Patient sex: M
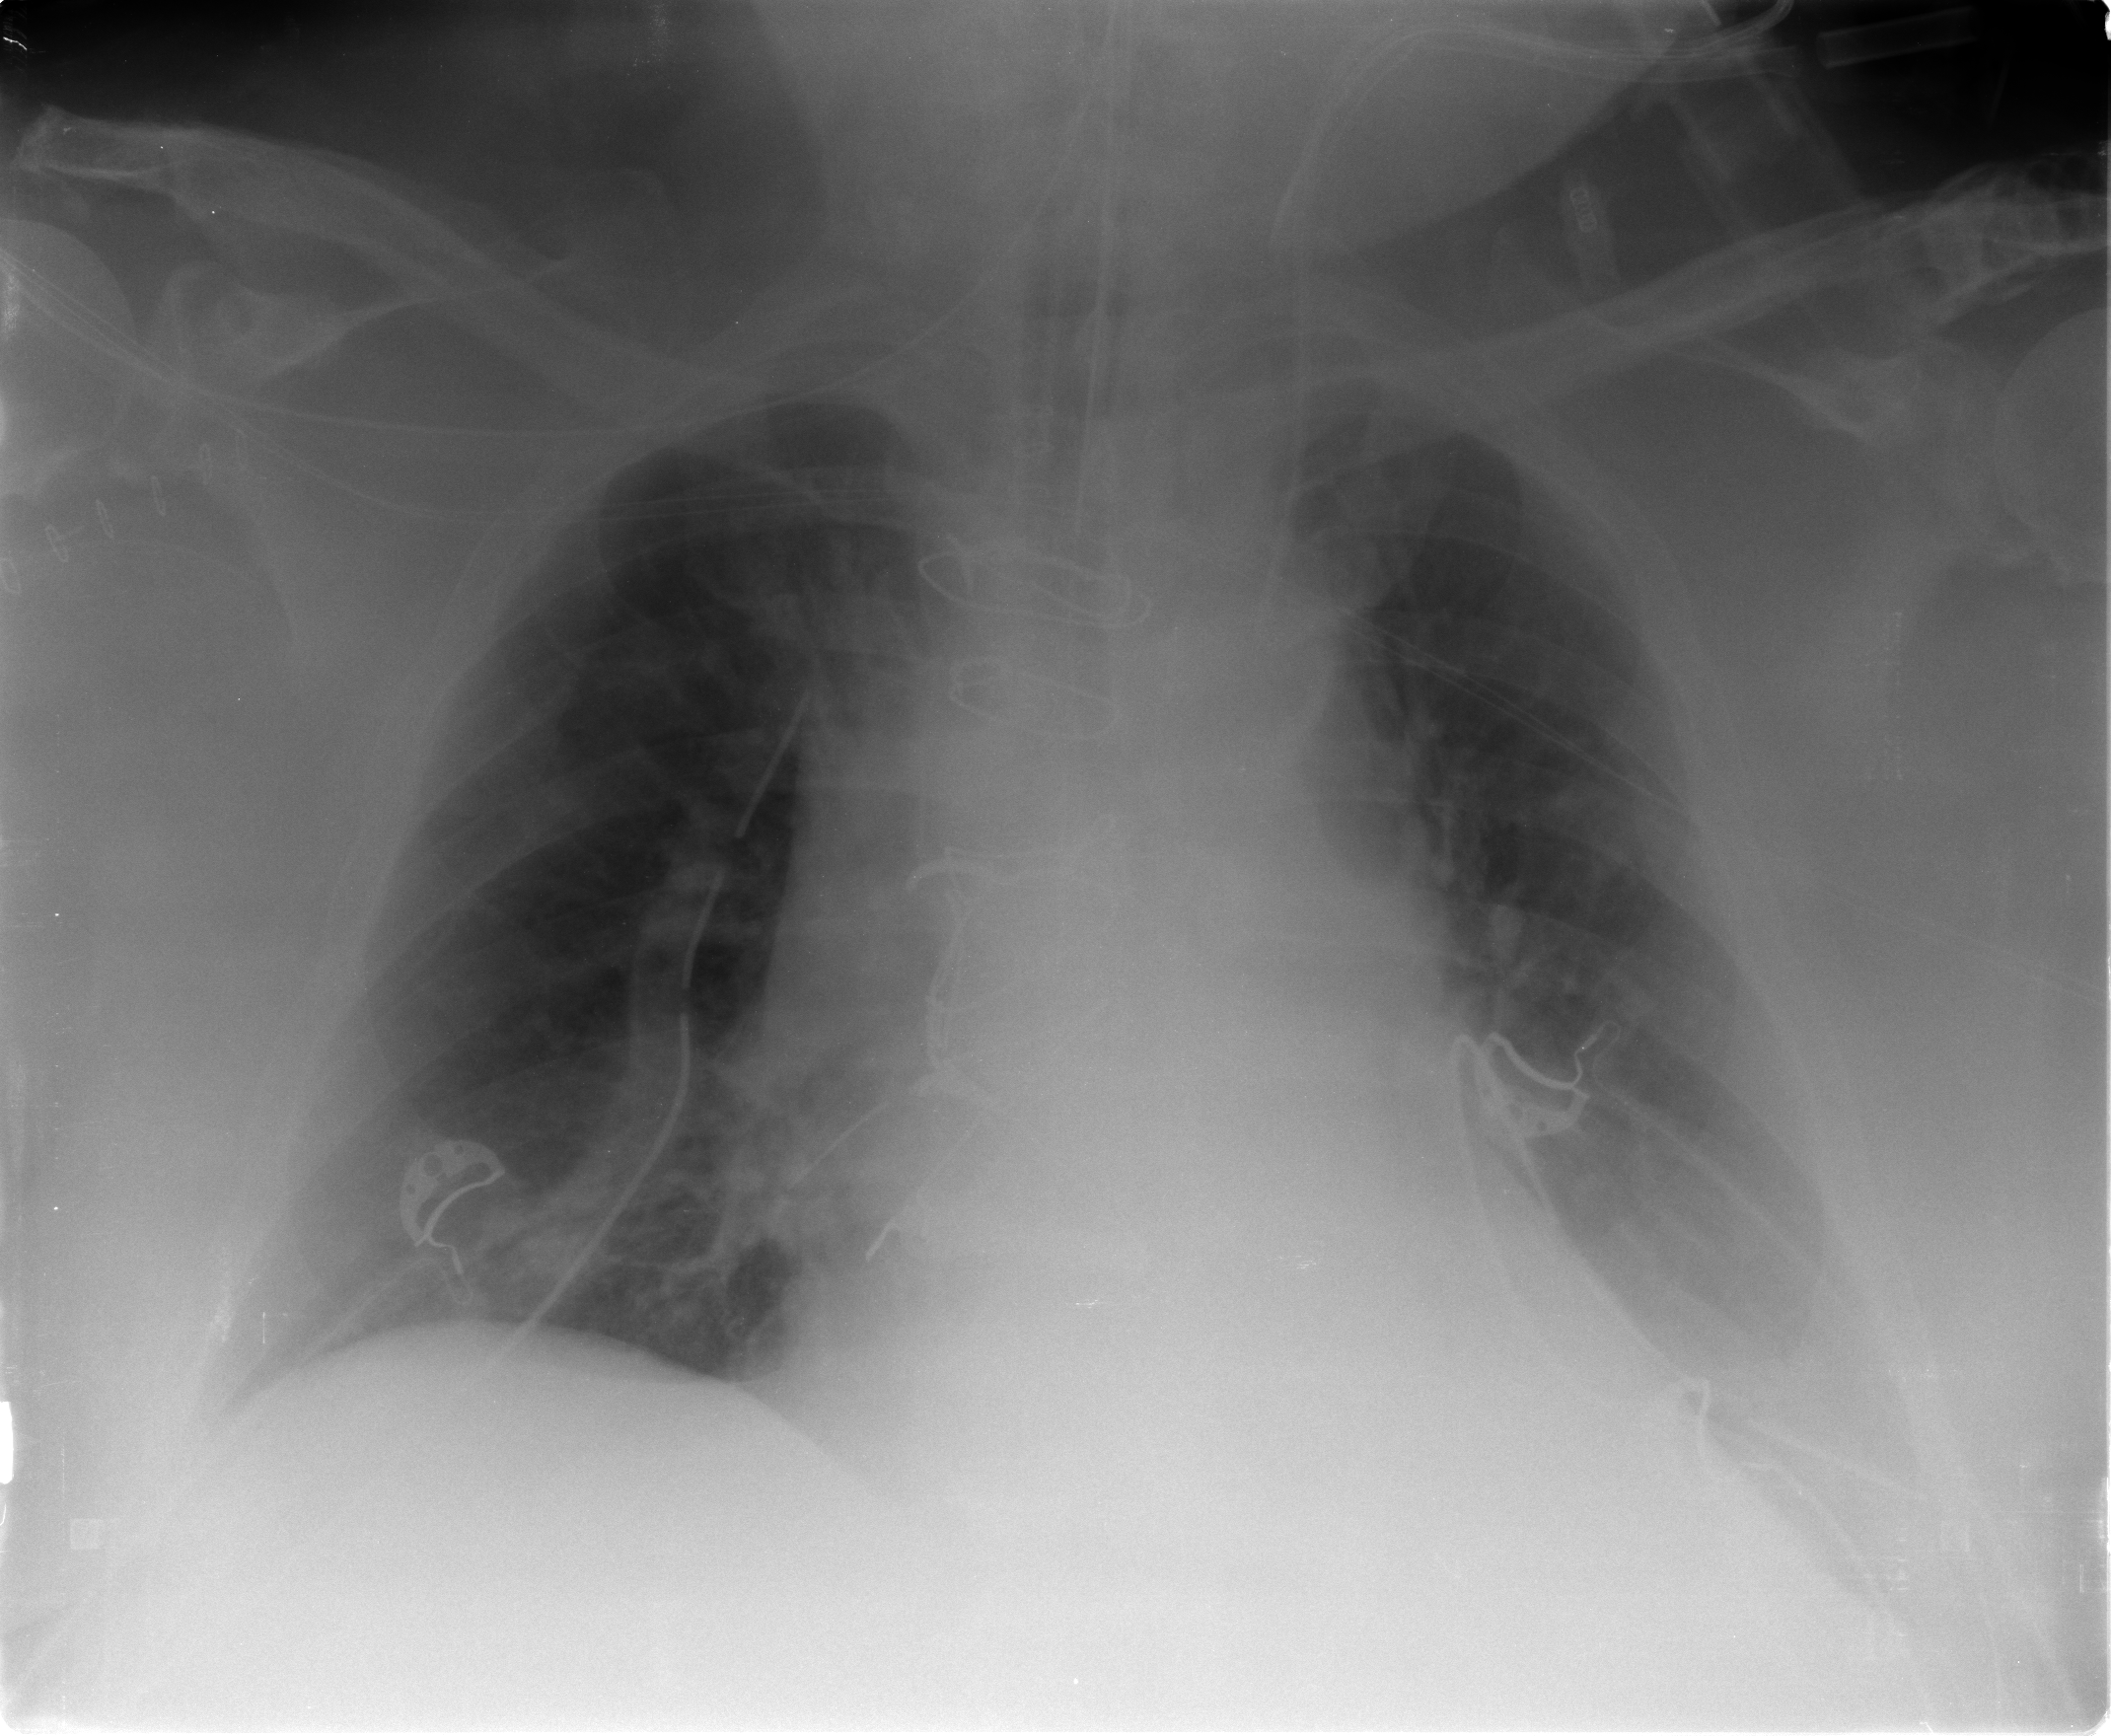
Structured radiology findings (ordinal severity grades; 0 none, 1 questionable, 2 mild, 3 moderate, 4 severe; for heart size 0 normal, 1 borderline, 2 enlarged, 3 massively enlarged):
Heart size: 2
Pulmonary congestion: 2
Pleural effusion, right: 1
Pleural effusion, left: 2
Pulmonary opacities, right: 0
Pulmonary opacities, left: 0
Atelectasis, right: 2
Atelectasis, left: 2